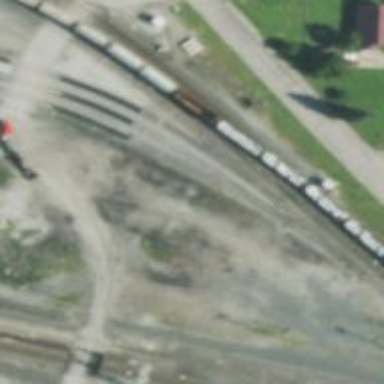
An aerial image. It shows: Railway yard in service.